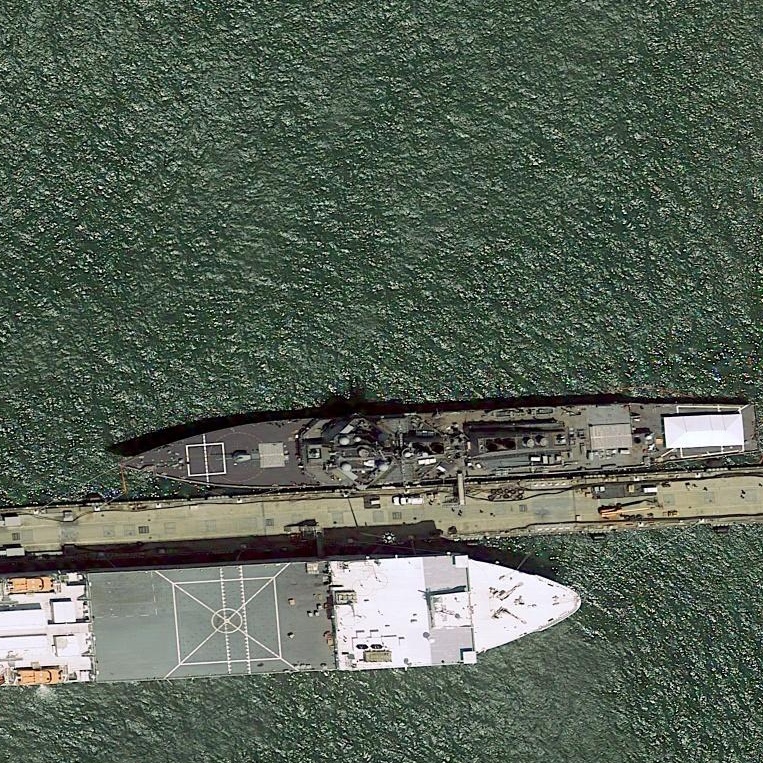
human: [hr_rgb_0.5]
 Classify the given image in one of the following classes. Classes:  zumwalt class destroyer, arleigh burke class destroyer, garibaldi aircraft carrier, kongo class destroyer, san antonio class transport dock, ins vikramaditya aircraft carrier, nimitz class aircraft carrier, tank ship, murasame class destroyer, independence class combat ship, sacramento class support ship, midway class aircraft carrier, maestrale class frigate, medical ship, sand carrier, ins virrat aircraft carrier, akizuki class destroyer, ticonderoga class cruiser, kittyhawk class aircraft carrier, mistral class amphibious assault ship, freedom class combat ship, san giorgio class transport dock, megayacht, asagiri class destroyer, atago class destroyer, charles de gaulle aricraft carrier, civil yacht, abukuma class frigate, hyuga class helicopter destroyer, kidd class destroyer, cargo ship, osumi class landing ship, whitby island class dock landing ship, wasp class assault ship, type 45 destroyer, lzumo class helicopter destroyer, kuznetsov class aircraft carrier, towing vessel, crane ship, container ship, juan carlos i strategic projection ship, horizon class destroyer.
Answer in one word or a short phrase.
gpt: Arleigh Burke class destroyer